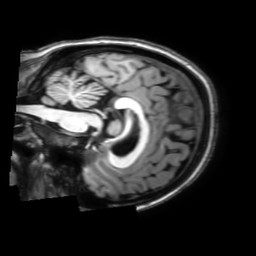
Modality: T1w
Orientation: sagittal
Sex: female
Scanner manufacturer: philips
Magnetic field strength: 3 T
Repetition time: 0.01232 s
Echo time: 0.003476 s